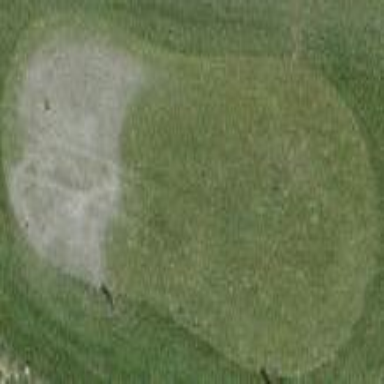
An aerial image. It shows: Golf tee.